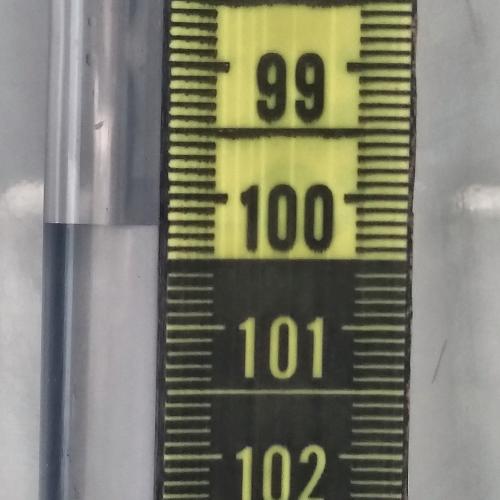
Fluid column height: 100.2 cm